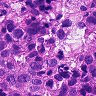
Metastatic tissue present: yes